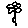
Label: flower